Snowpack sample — Buffalo Mountain, Silverthorne, Colorado, USA (1/25/25, 10:11 AM MST)
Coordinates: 39.6222, -106.1139
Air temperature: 22 °F
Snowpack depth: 110 cm
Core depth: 30 cm
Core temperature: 42.8 °F
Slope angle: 12°, slope face: 102°
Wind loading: high
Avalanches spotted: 0
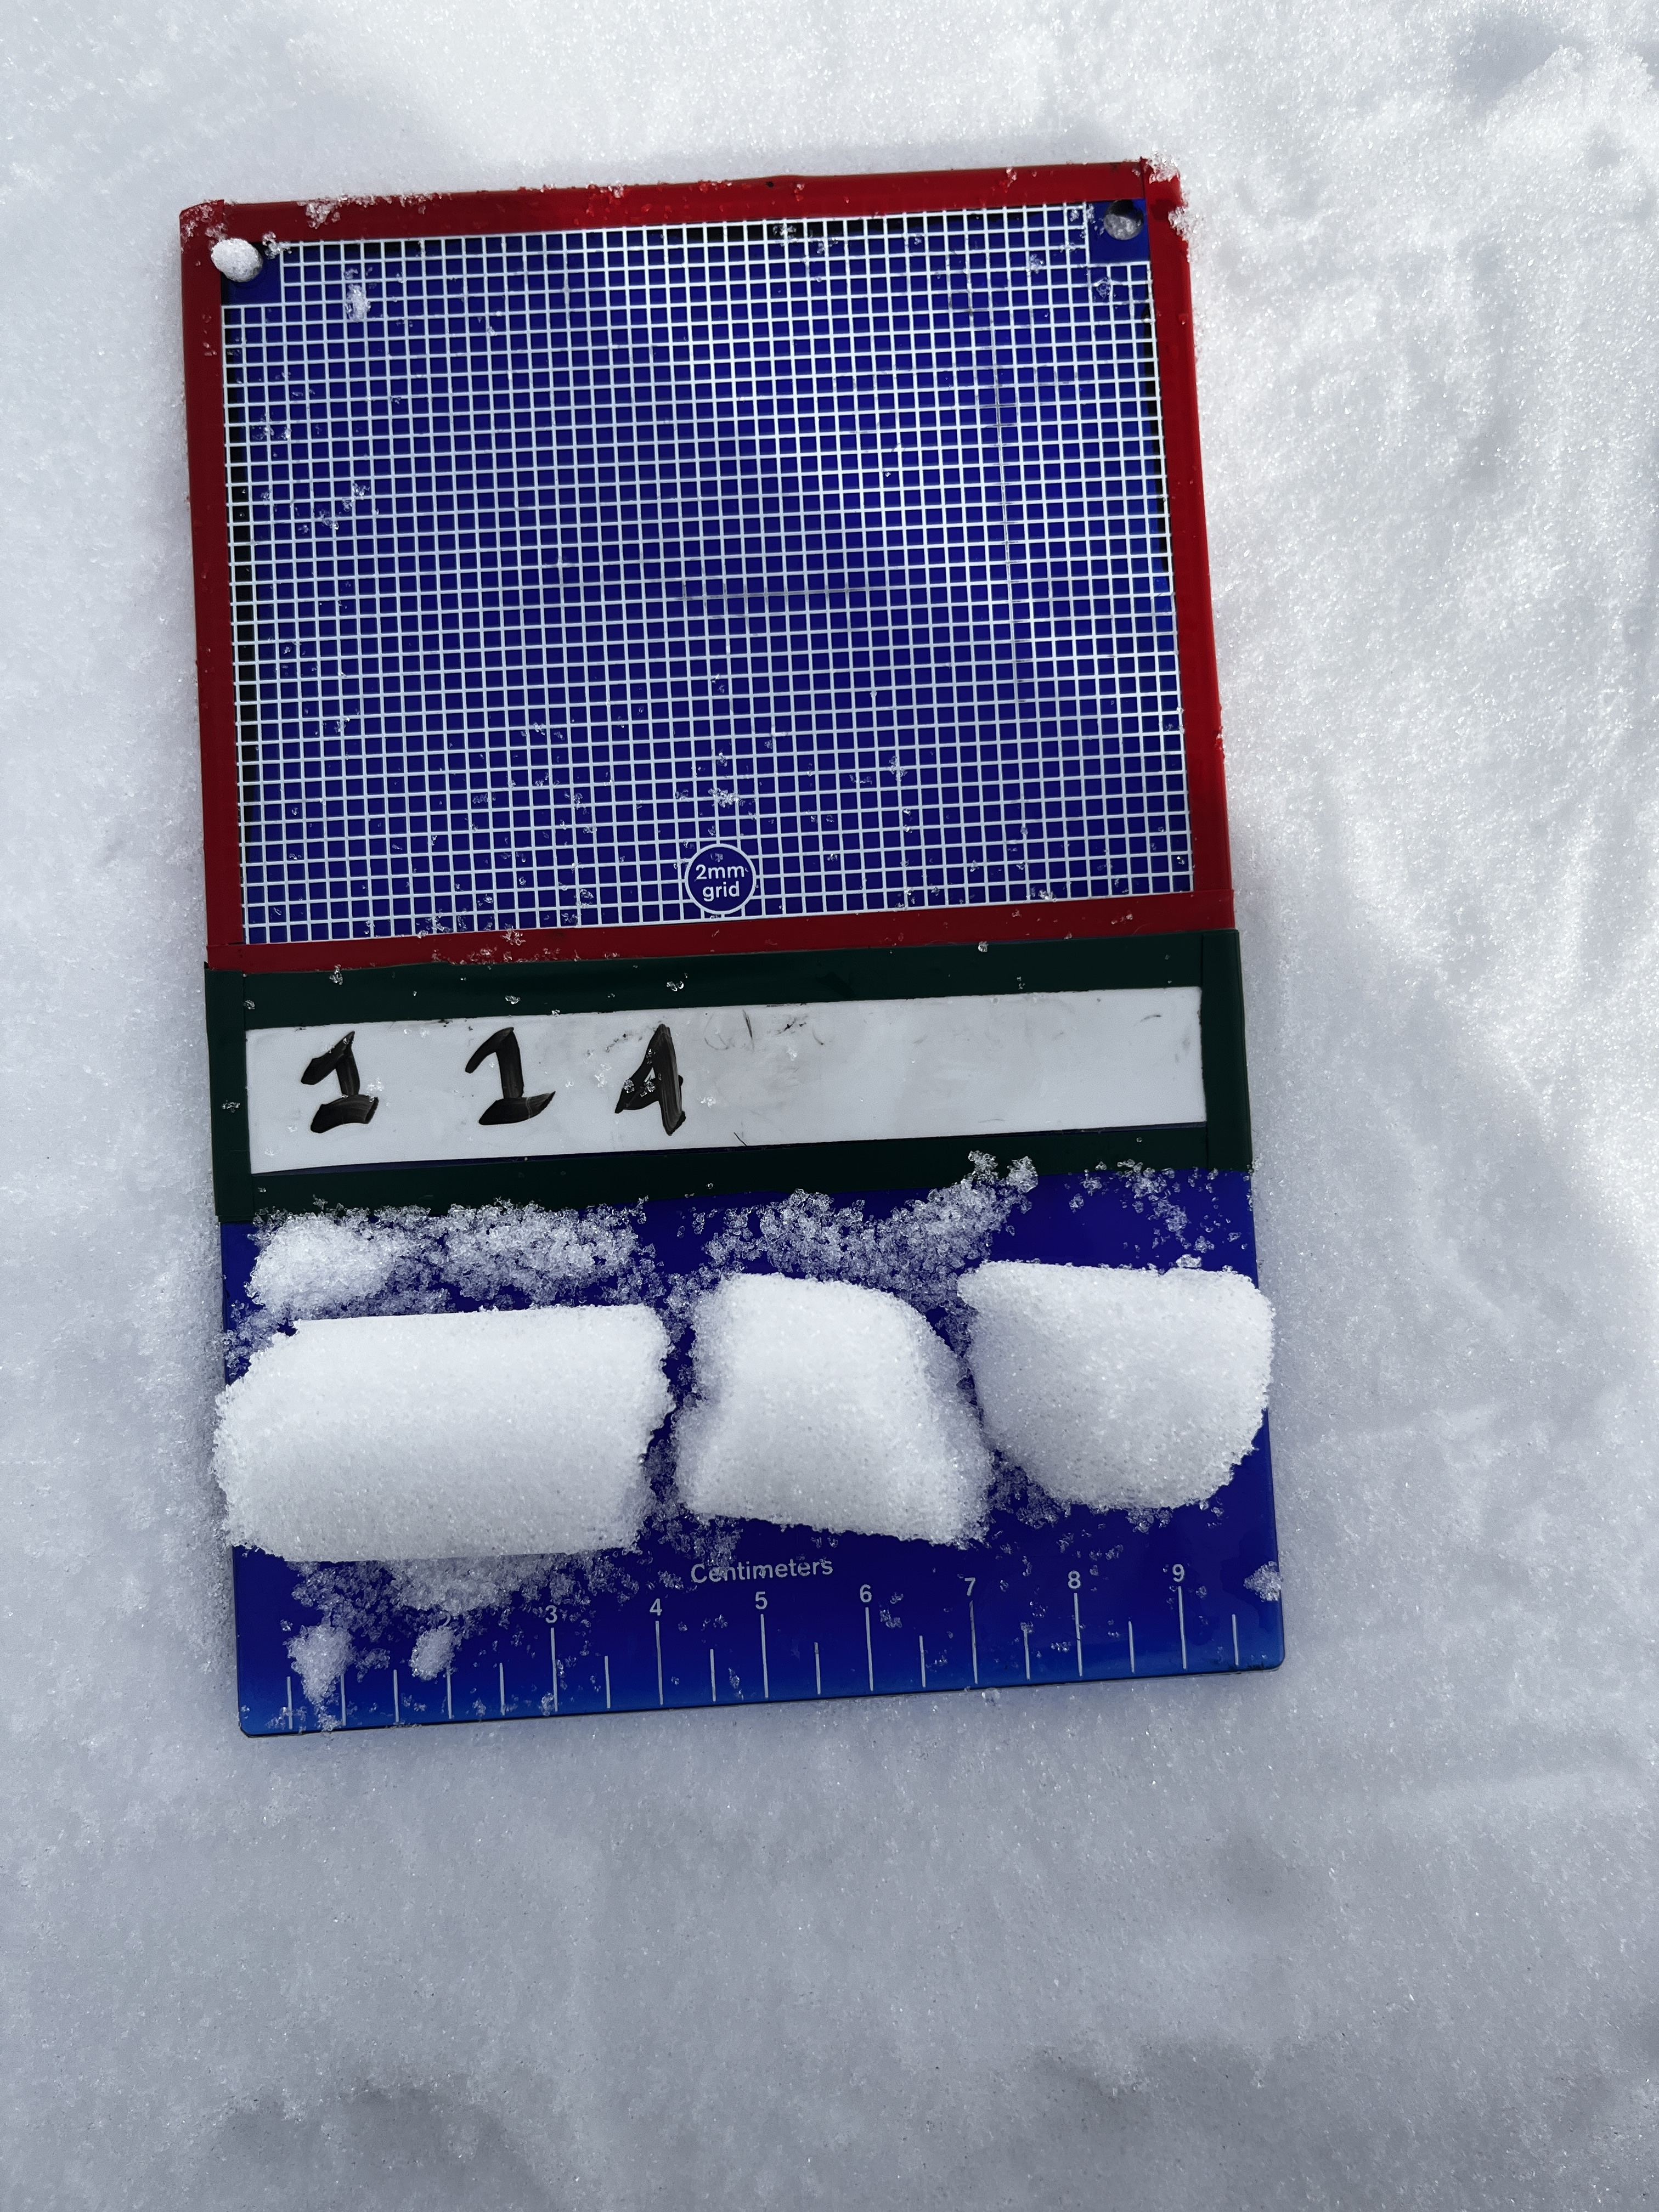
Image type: crystal_card
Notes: No avalanches nearby, collected on the outskirts of a fire break 15 meters from the treeline, on way to Buffalo and Red Mountain